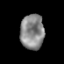
Tissue: prostate
Cell type: T cells
Senescence score: 0.3489
Nuclear area (px): 818
Mean DAPI intensity: 136.357